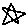
Label: star